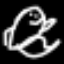
Label: frog